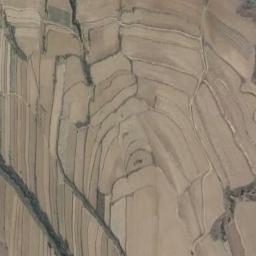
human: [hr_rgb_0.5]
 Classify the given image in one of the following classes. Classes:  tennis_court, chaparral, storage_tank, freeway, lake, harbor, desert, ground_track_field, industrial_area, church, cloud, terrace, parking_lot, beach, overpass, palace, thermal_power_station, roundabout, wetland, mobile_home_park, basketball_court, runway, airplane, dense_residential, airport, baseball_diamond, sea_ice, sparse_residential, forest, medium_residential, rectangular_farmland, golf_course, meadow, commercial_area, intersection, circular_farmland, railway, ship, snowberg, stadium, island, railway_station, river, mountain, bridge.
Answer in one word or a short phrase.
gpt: terrace